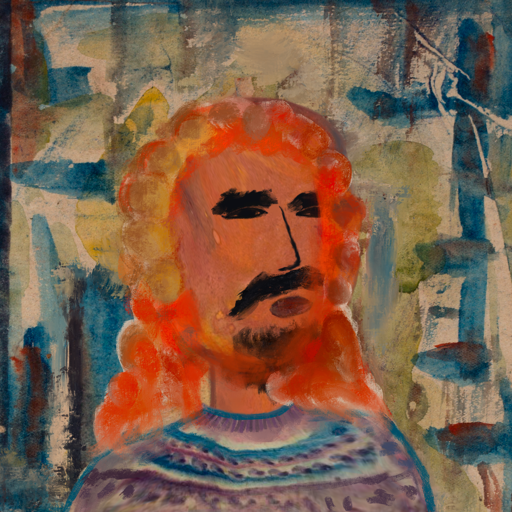
Background: Orphan, Head And Neck Side: Mother_And_Son_Son, Face Side: Mosgoul, Bust: HillGirl, Hair Side: Rupkatha, Head Accessory: Blank, Second Necklace: Blank, Necklace: Blank, Baby: Blank